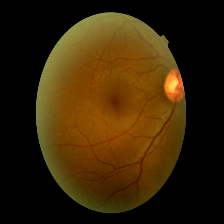
Diabetic retinopathy grade: Mild